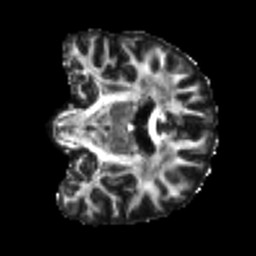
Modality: FA
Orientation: coronal
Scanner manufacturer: siemens
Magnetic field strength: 3 T
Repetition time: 4 s
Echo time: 0.0594 s